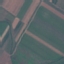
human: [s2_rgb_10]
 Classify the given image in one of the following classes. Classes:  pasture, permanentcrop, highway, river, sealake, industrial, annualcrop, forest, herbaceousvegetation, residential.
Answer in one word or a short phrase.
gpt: AnnualCrop